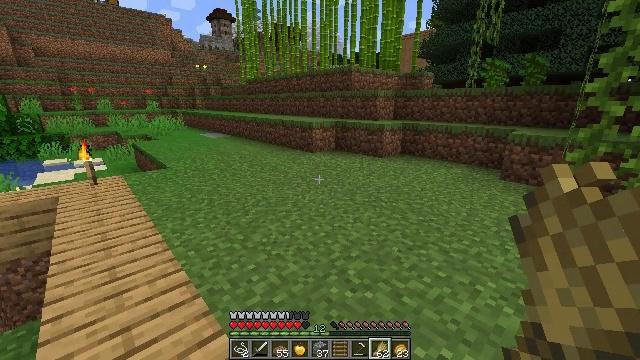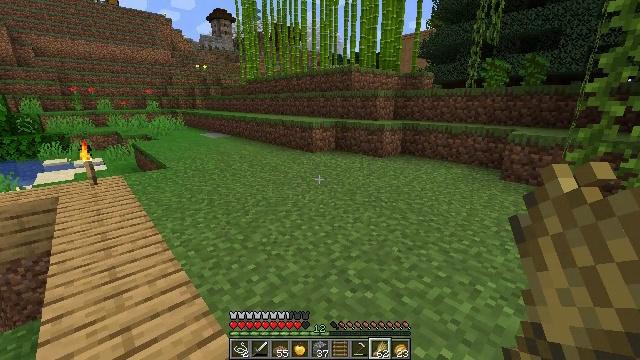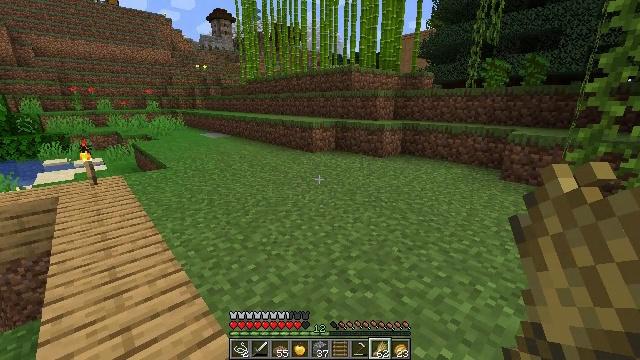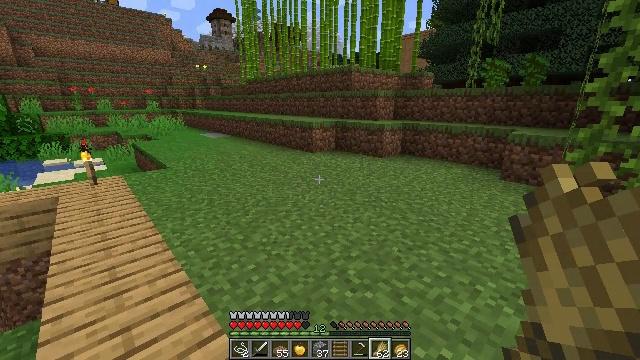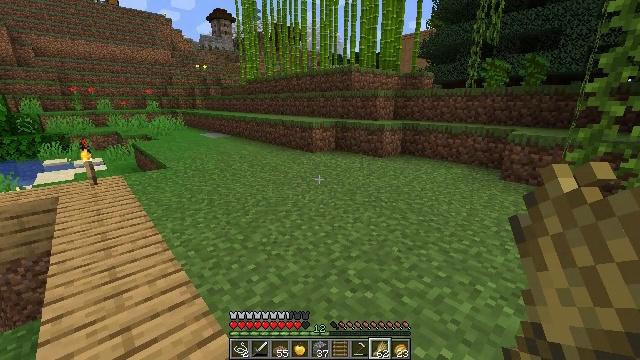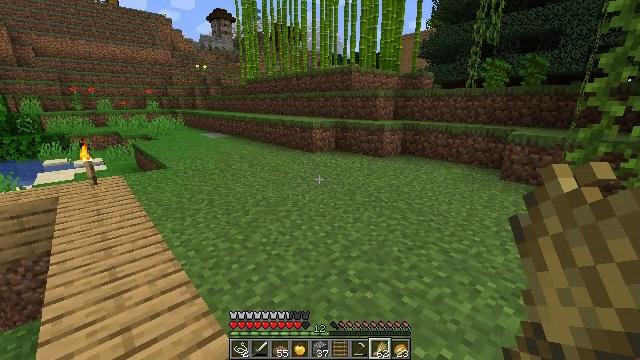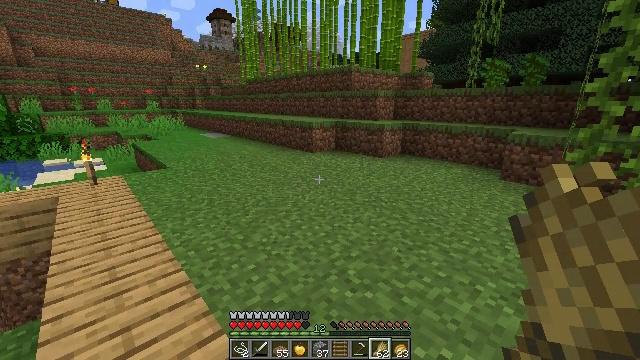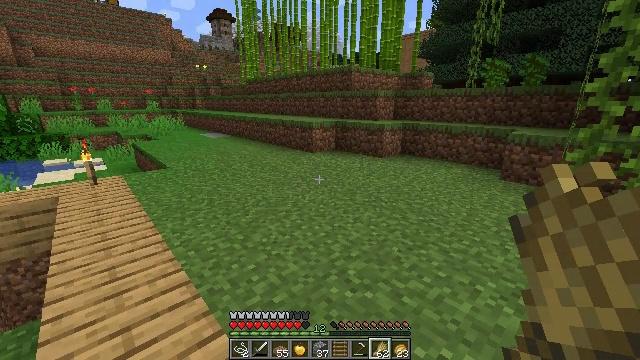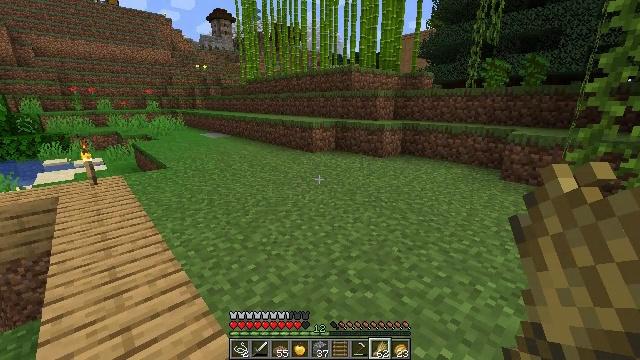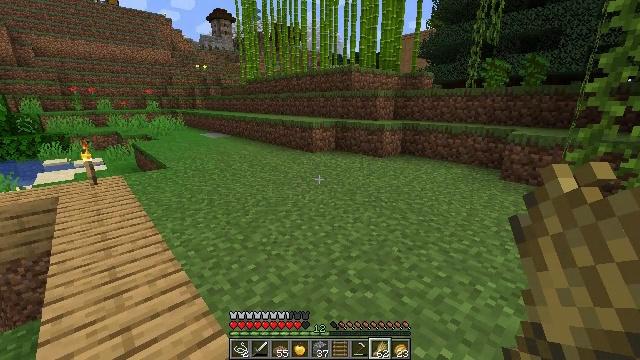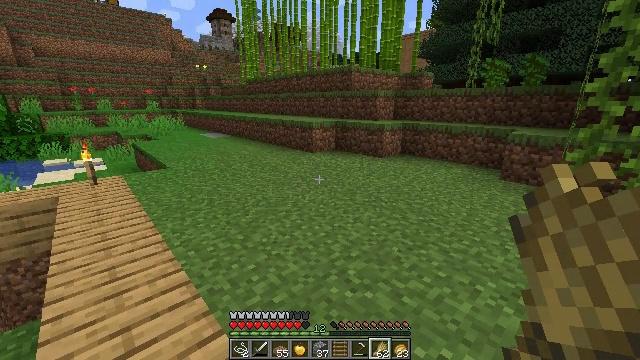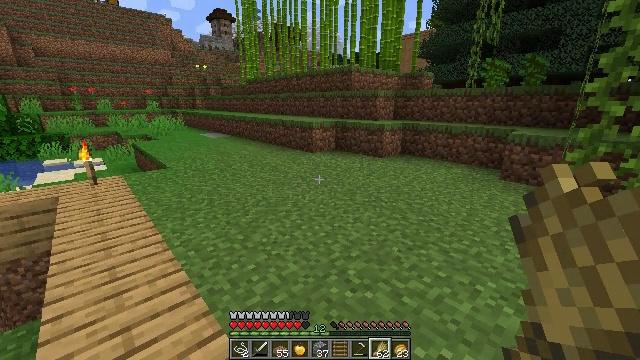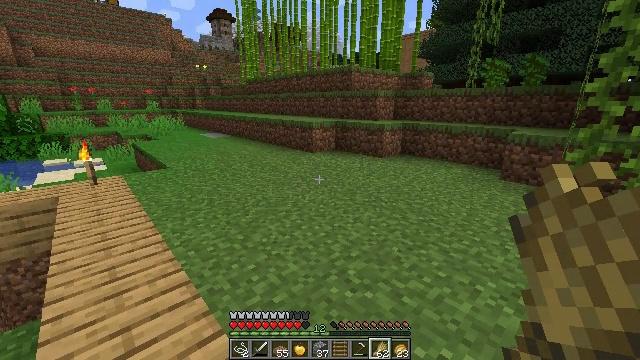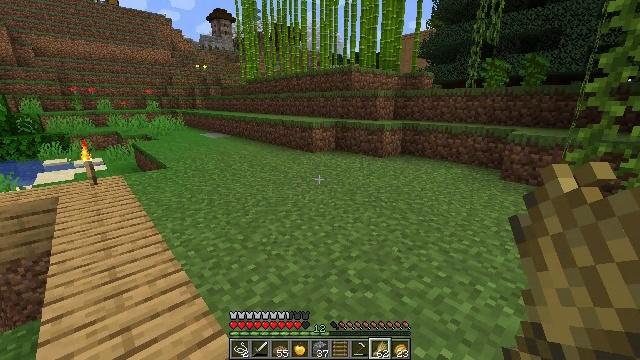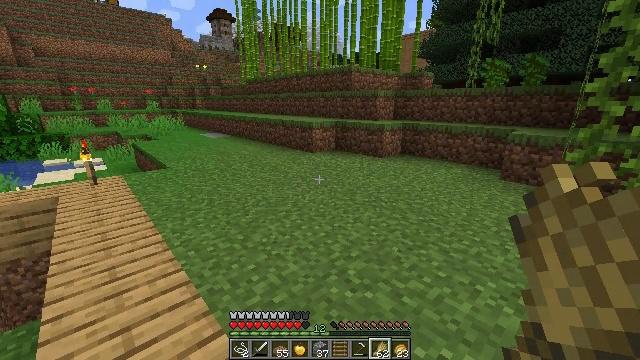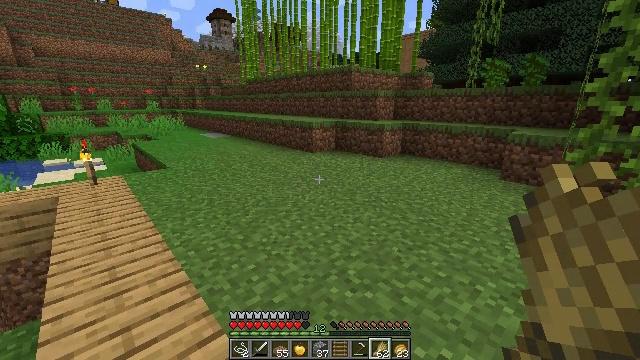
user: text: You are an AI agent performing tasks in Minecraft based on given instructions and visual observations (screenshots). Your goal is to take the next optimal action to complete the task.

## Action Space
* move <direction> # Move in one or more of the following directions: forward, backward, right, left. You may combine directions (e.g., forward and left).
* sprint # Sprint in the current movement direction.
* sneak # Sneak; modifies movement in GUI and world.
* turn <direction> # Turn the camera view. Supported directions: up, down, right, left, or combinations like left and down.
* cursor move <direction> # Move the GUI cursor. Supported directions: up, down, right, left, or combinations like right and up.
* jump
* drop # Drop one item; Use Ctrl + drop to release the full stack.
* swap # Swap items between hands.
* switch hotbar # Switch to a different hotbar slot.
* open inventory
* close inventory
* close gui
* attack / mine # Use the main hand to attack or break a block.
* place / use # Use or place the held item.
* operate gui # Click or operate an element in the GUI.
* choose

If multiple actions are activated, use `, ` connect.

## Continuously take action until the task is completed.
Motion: motion action
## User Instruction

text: Break the jungle trapdoor to collect it.
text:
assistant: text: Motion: no_op
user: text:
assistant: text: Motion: no_op
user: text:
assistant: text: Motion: no_op
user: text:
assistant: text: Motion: no_op
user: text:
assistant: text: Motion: no_op
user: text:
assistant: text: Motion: no_op
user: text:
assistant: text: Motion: no_op
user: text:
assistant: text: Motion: no_op
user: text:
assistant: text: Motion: no_op
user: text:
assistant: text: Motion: no_op
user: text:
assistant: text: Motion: no_op
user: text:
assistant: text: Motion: no_op
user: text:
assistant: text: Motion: no_op
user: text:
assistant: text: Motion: no_op
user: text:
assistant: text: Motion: no_op
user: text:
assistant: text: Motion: no_op
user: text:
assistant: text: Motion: no_op
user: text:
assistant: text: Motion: no_op
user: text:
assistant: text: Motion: no_op
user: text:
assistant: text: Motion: no_op
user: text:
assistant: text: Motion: no_op
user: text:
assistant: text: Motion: no_op
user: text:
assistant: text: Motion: no_op
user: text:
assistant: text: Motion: no_op
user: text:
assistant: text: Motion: move forward, turn left
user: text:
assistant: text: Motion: move forward, turn left
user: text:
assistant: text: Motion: move forward, turn left
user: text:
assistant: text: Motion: move forward, turn left
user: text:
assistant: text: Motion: move forward
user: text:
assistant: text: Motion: move forward